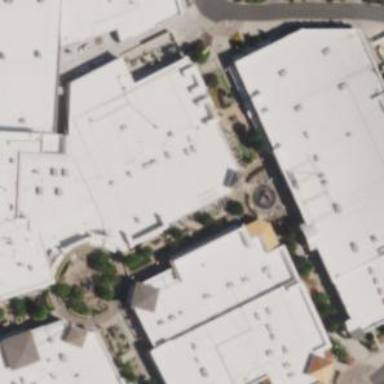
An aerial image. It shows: Commercial building.